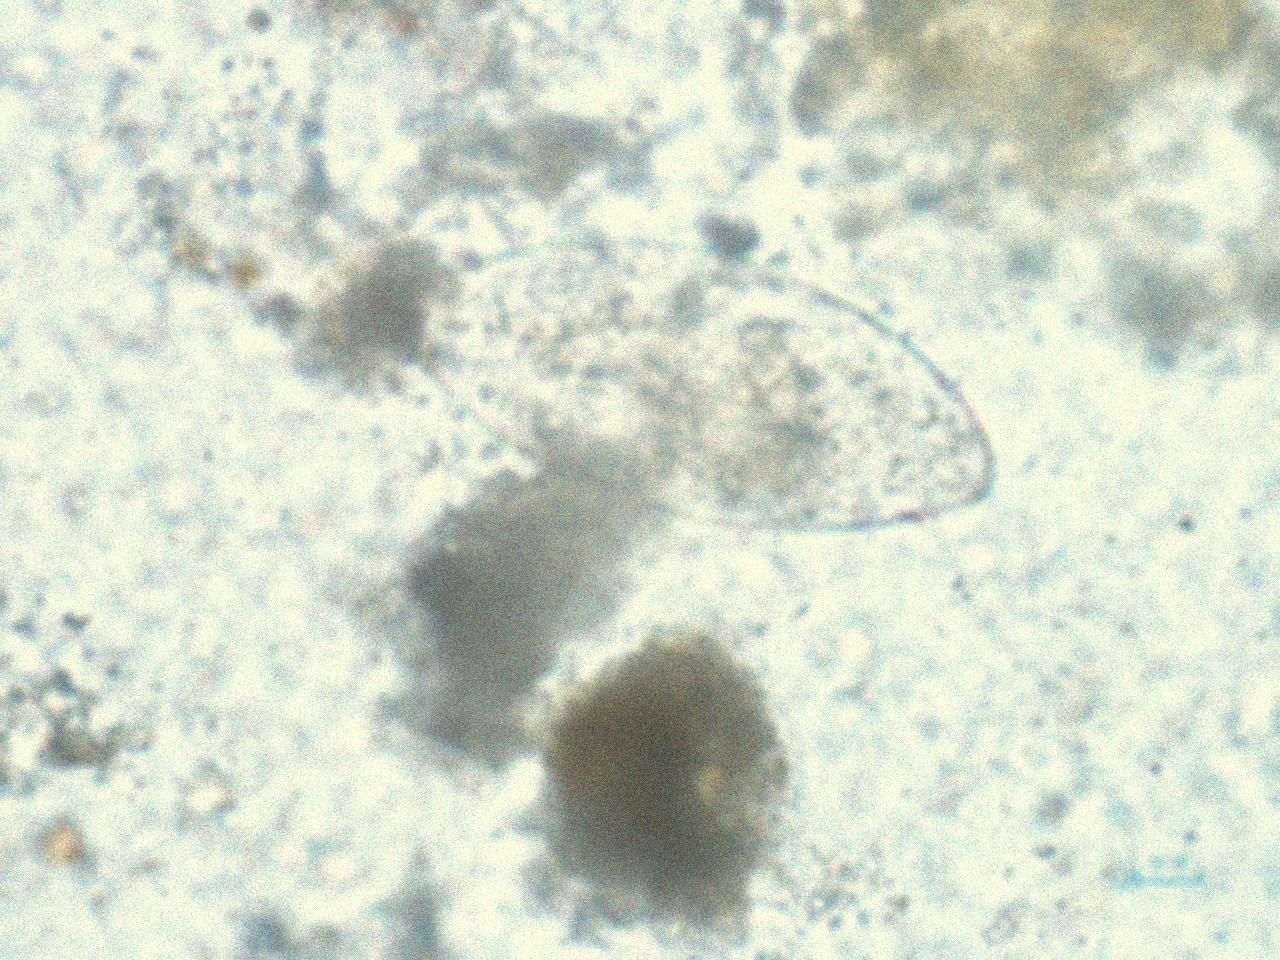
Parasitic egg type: Fasciolopsis buski